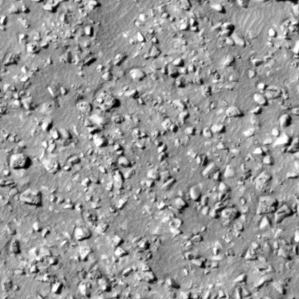
Label: non_frost